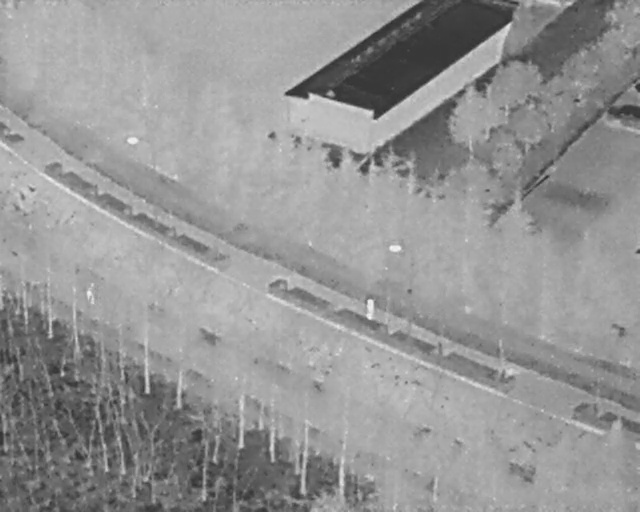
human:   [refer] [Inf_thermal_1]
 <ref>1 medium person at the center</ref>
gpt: <box>[[55, 59, 59, 61, 2]]</box>